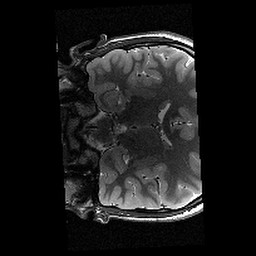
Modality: T2w
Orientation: coronal
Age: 11
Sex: male
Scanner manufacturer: siemens
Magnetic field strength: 3 T
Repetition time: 9.23 s
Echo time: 0.067 s